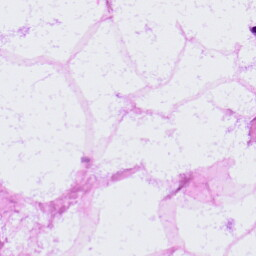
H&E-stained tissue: LymphNode